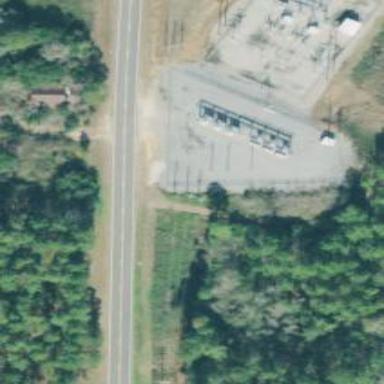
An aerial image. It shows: There is distribution substation enclosed by fence.